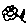
Label: flower